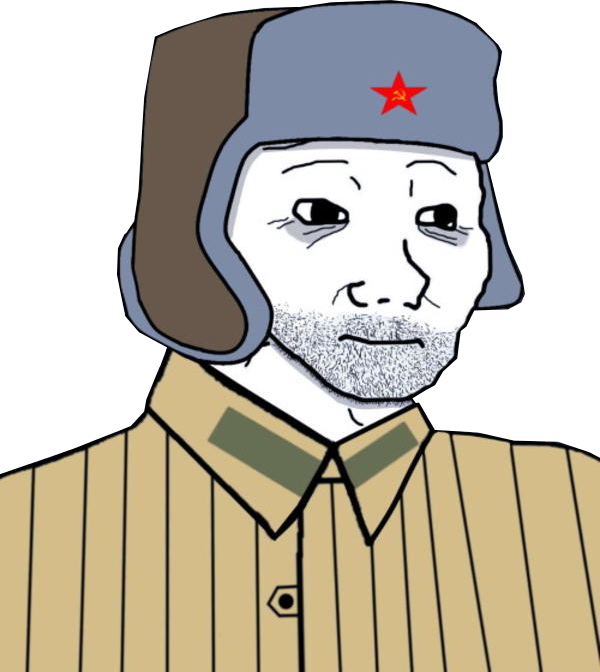
Label: 5_Doomer